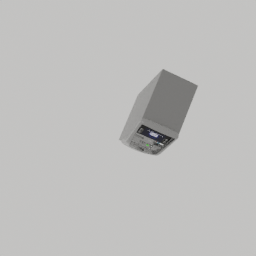
Label: electronics